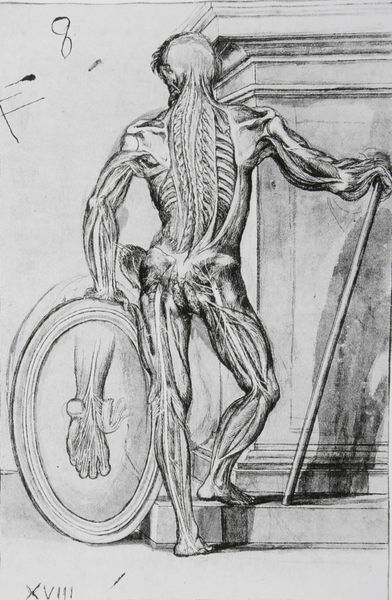
Titel: Anatomische Zeichnung XVIII
Künstler: Pietro da Cortona
Standort: Glasgow
Institution: University Library
Schlagwörter: dunkel, fuß, hand, haut, kopf, körper, mann, schatten, weiß, grau, hell, licht, rücken, schwarz, skizze, zeichnung, gebäude, wand, anatomie, architektur, arm, arme, halten, mensch, rahmen, rückgrat, sockel, stehen, bild, hände, spiegel, stehend, innen, schultern, oval, rund, stock, beine, hintern, schrift, seitlich, papier, schrank, stab, studie, füsse, white, black, detail, muskeln, zahlen, mirror, print, reflection, stufe, kontrapost, podest, schenkel, fleisch, knochen, schild, blut, offen, hinten, rippen, wirbelsäule, becken, schwarzweiss, druckgrafik, radierung, medizin, skelett, zahl, hüfte, muskel, man, naked, adern, struktur, head, feet, drawing, spielbein, standbein, gewebe, kupferstich, gefäße, ferse, sketch, querschnitt, ader, nummer, acht, innereien, muskulatur, arms, sektion, proportion, rippe, körperteile, back, butt, foot, sehnen, legs, anatomisch, shield, cane, figure, shoulders, vergrösserung, lehrbuch, skellet, röntgen, venen, stick, standing, stränge, body, skeleton, muscle, bones, roman numerals, anatomy, pole, muscles, weapon, nerven, ekelig, rückenpartie, medizinisch, muskelmann, rückrad, scgulterblatt, seziert, tiffer, xviii, spear, plinth, nabb, 13, f, 8, anatomical, mensch muskeln, muskeön, wrist, veins, stance, ribs, meat, buttocks, spine, bum, roppen, nerves, musles, skinless, ligaments, tendons, nerve, vivsection, bprint